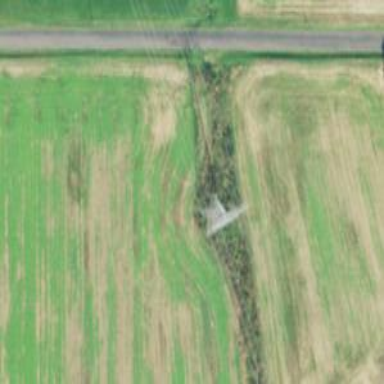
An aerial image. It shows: Lattice structure tower used for power transmission.